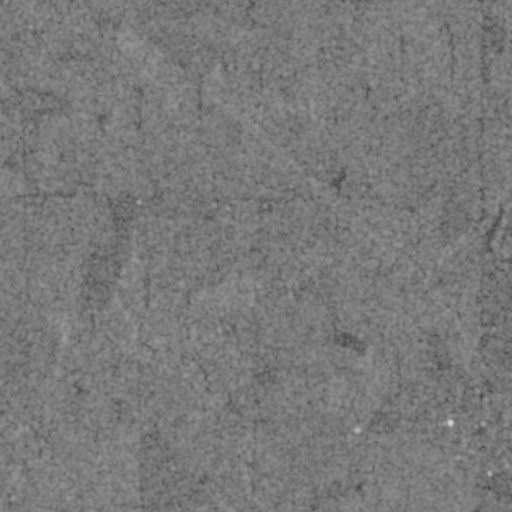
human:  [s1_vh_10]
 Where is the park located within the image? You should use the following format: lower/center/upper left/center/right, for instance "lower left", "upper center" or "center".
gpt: The park is located in the lower right of the image.
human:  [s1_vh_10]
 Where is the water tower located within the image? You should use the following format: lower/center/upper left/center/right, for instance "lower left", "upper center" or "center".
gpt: The water tower is located in the lower right of the image.
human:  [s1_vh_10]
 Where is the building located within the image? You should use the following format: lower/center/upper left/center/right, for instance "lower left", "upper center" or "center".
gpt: There is no building in the image.

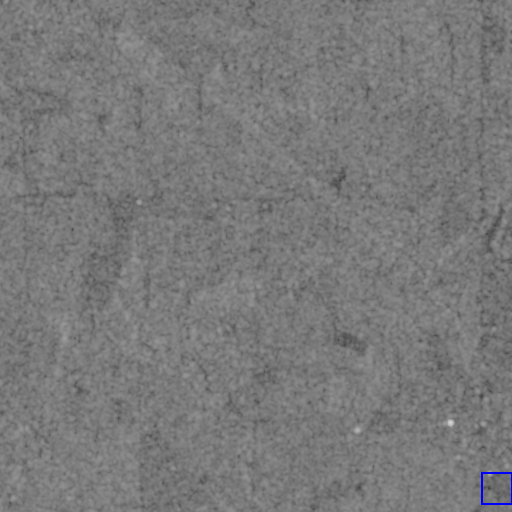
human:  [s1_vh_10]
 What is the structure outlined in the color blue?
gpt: The structure outlined in blue is a park.
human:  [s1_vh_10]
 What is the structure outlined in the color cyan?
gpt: There is no cyan outline.